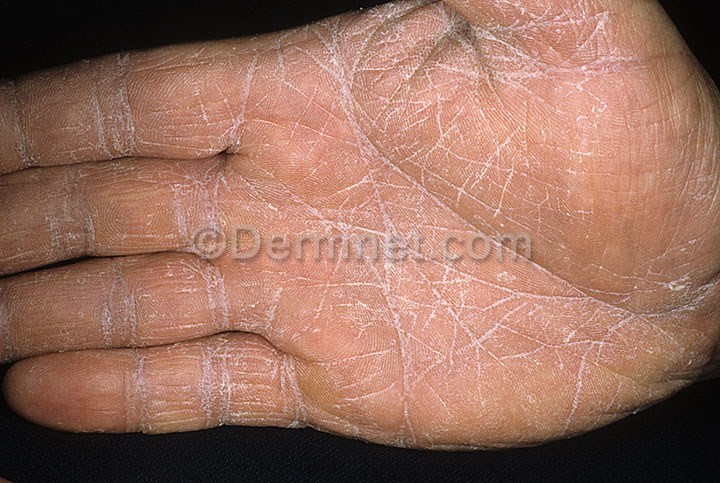
Disease: Tinea Ringworm Candidiasis and other Fungal Infections